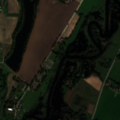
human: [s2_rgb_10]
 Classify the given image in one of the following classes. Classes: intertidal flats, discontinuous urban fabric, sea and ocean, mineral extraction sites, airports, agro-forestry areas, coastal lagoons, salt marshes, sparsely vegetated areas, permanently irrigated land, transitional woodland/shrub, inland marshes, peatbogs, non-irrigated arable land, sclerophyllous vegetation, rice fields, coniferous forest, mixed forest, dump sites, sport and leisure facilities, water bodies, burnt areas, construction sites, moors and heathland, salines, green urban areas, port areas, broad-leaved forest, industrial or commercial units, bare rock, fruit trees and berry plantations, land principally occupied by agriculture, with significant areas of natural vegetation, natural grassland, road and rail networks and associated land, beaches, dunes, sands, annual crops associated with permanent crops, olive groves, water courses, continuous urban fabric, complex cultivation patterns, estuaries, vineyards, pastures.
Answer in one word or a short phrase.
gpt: discontinuous urban fabric, non-irrigated arable land, complex cultivation patterns, land principally occupied by agriculture, with significant areas of natural vegetation